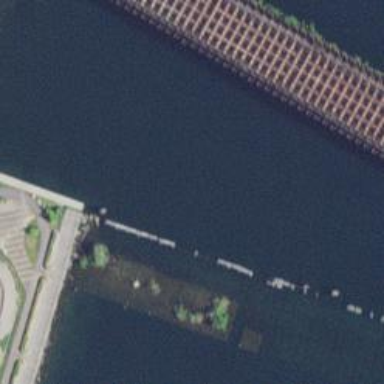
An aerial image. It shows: Ruined pier made by man.